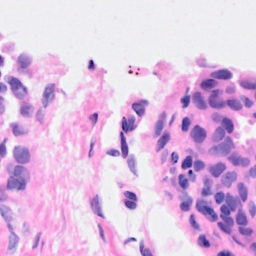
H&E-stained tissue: Breast